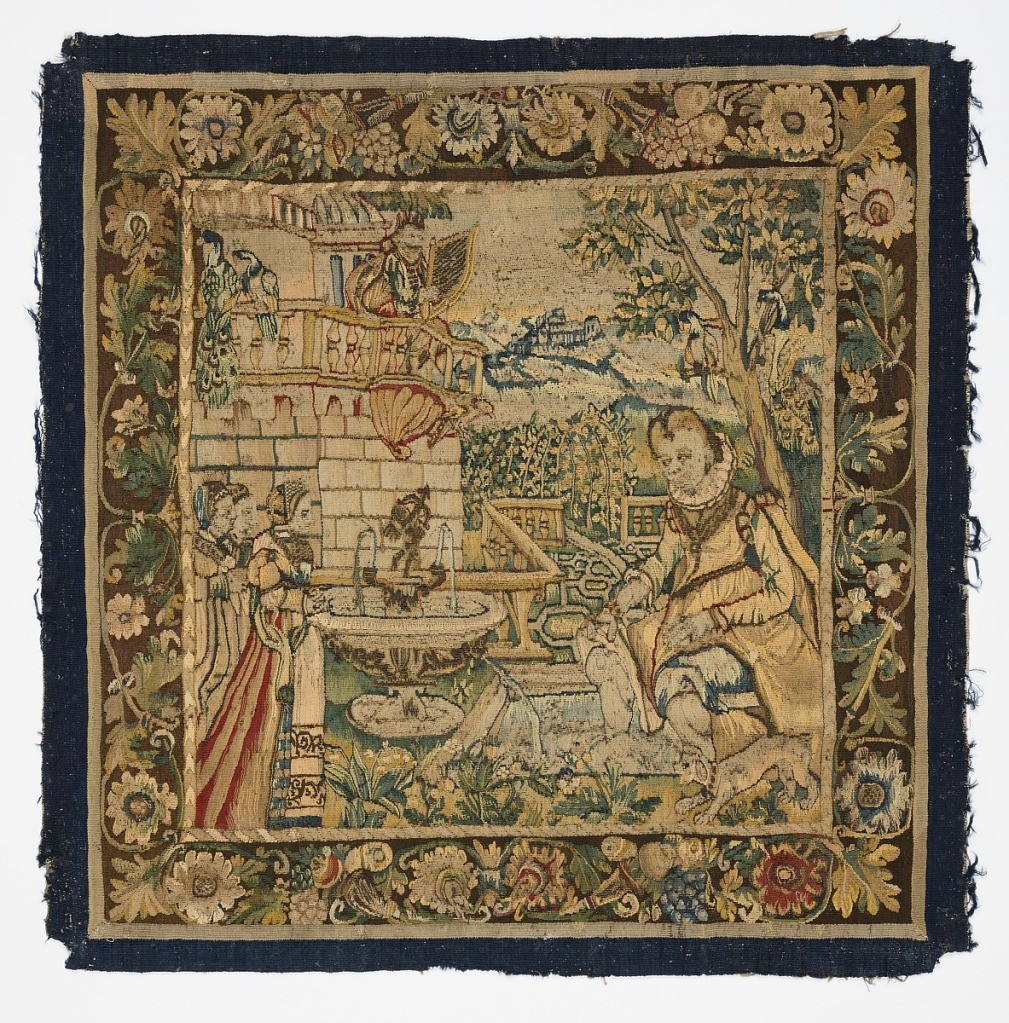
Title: Pillow cover
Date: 17th century
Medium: wool, silk, bast fiber, metal wrapped silk threads Technique: tapestry weave
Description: Square pillow cover with a scene of a castle garden, with a man bathing his feet in a fountain, three ladies washing their hands in another, and a man playing the lyre from an overlooking balcony. With a wide floral border on all four sides.